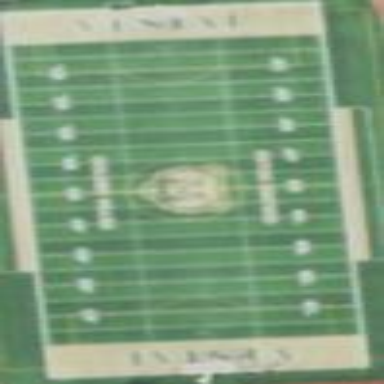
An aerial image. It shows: Pitch for American football.